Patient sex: M
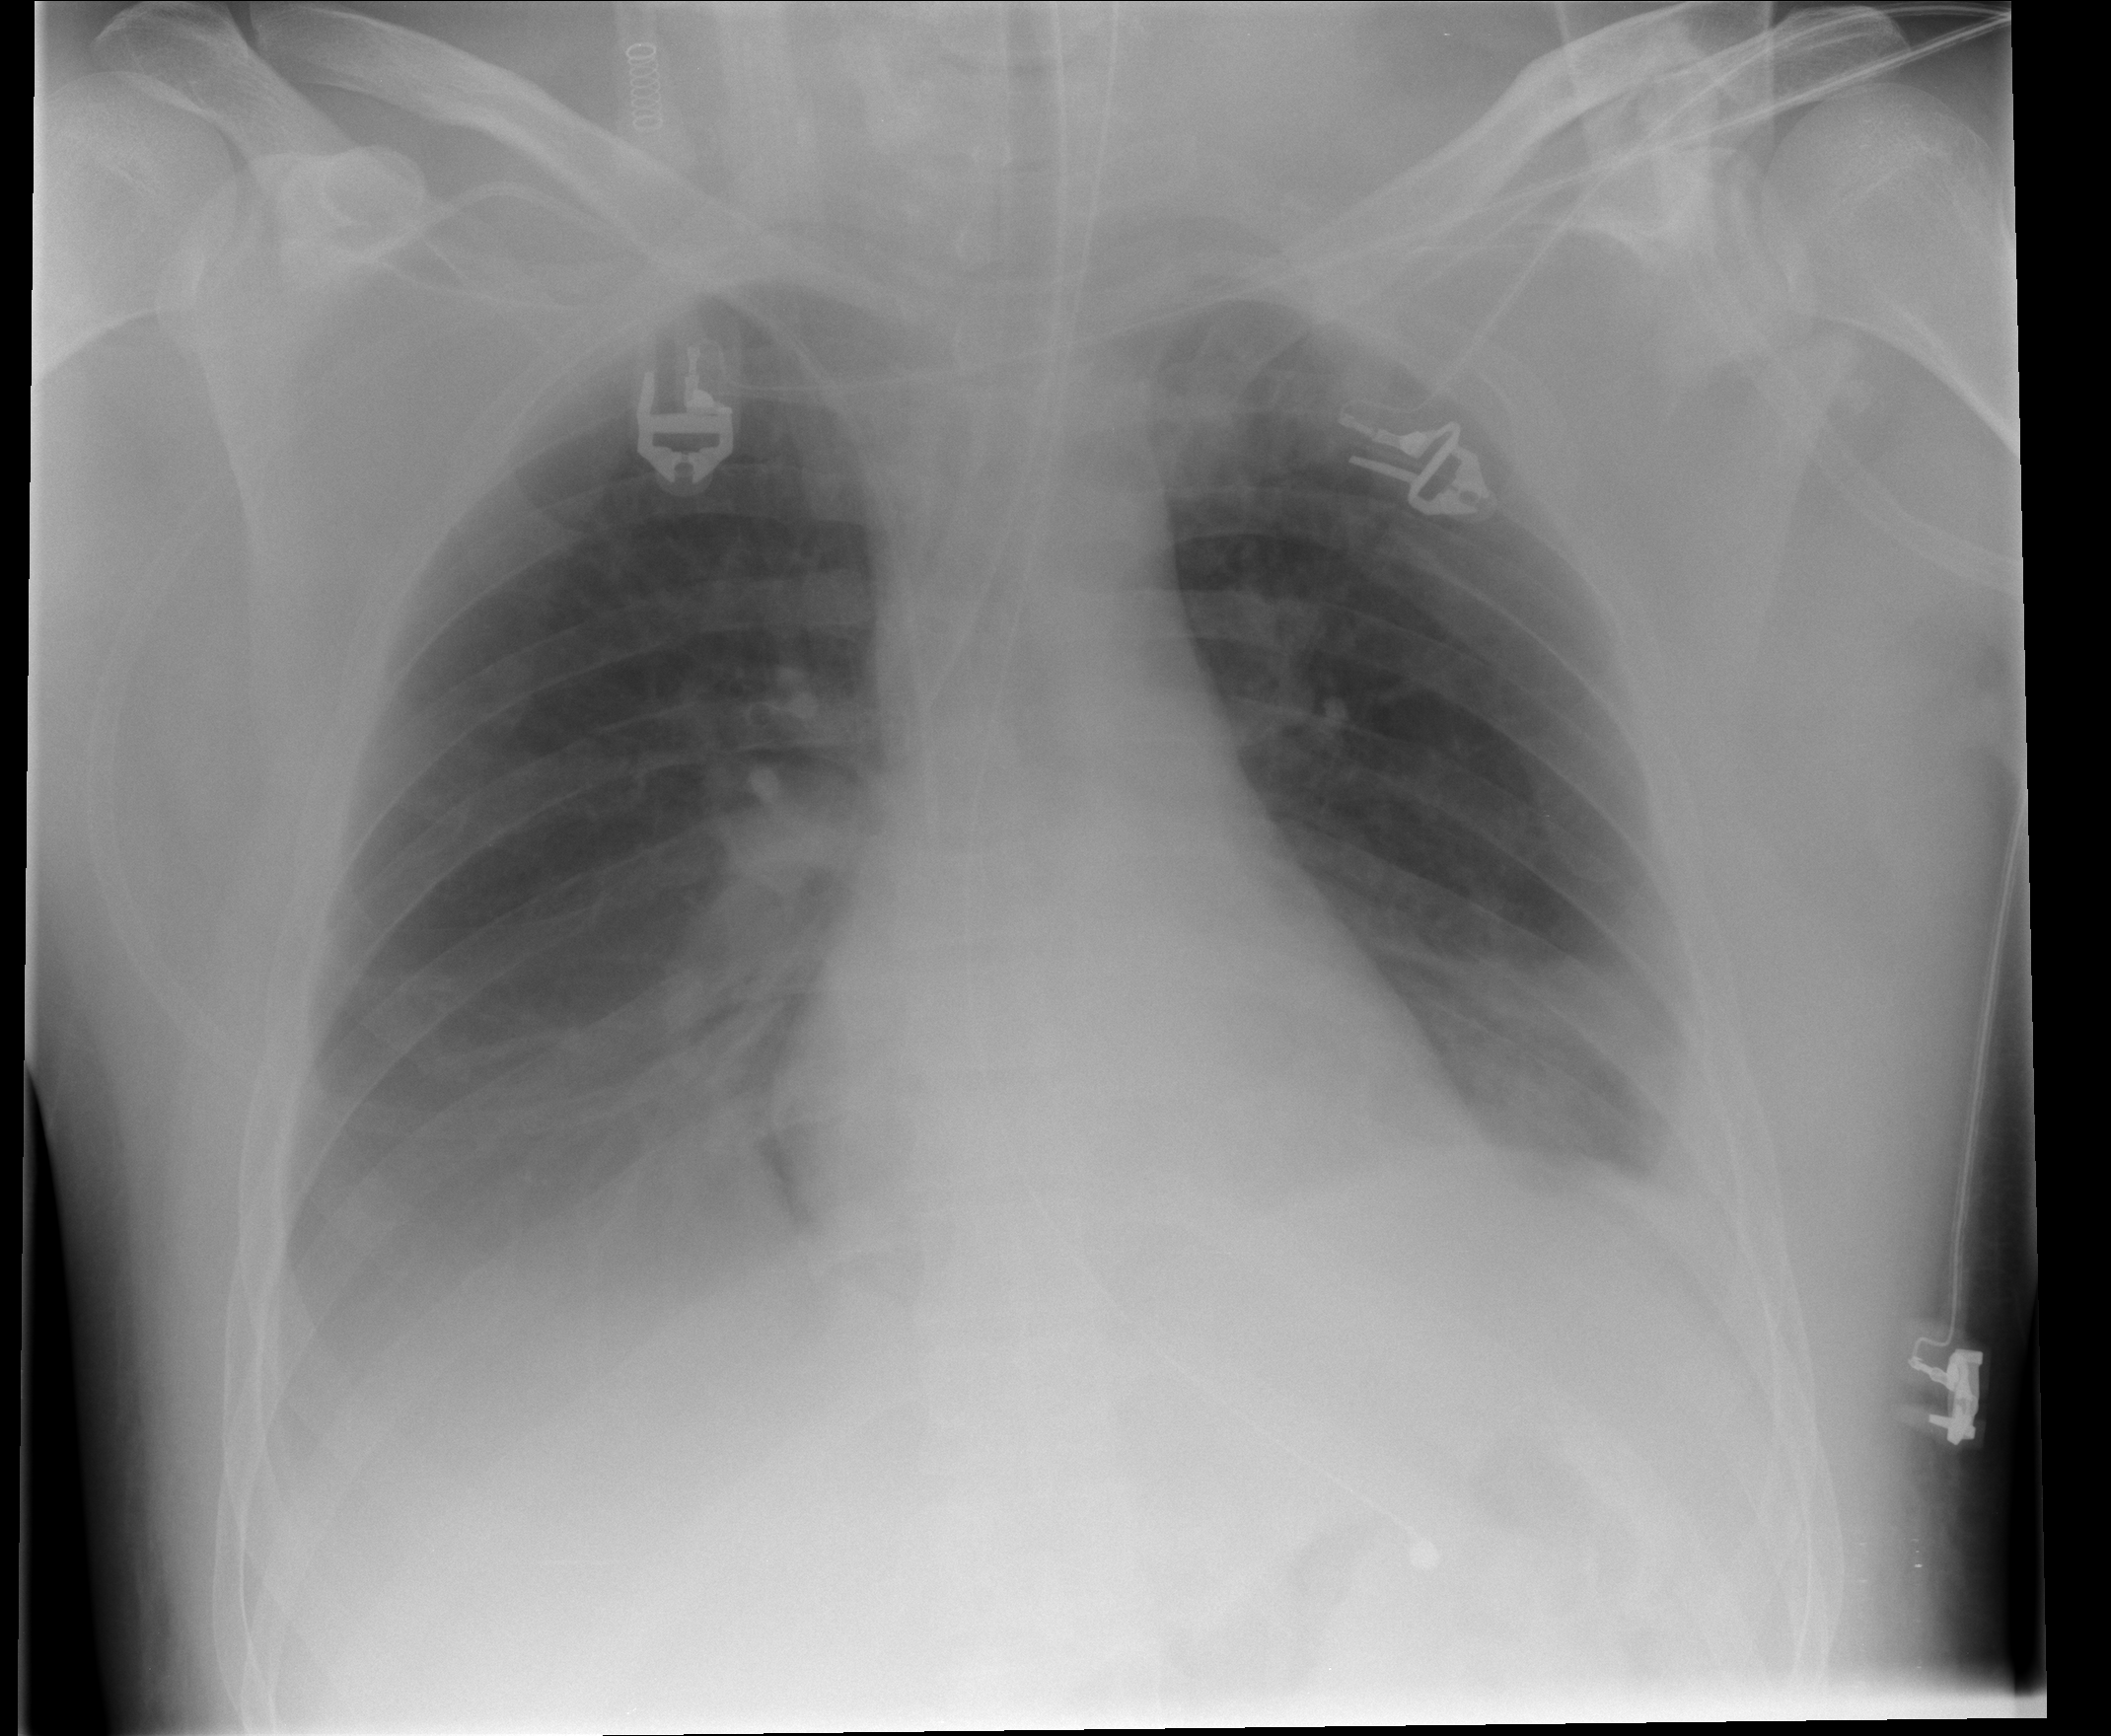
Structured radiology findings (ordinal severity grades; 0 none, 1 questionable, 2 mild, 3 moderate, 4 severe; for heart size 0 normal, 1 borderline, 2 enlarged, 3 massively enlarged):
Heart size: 0
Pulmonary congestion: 1
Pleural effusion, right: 3
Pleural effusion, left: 1
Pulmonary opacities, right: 0
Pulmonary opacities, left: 0
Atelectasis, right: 2
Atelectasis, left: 2